Aerial crown-view tile of a tropical tree (Barro Colorado Island, Panama), acquired 20240716:
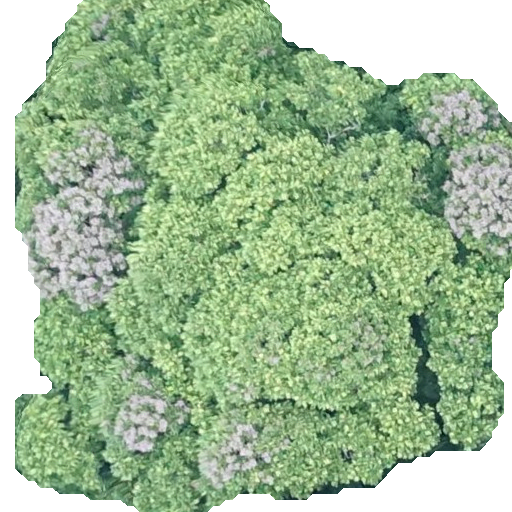
Species: Dipteryx oleifera
GBIF accepted scientific name: Dipteryx oleifera
Crown area: 344.702 m²